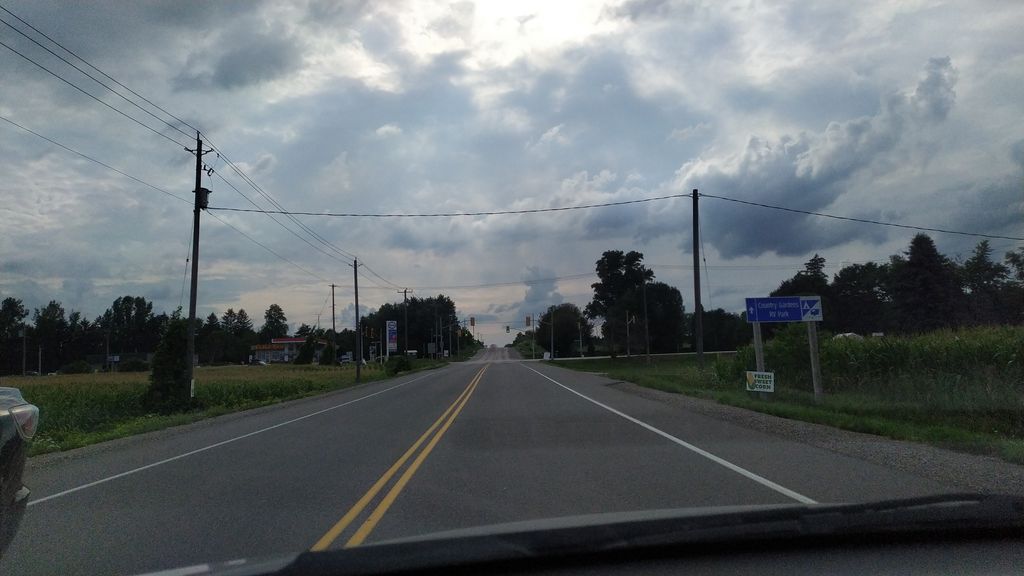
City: kitchener-waterloo